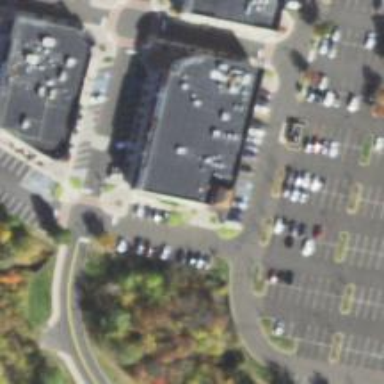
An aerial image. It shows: Fitness centre on leisure land.